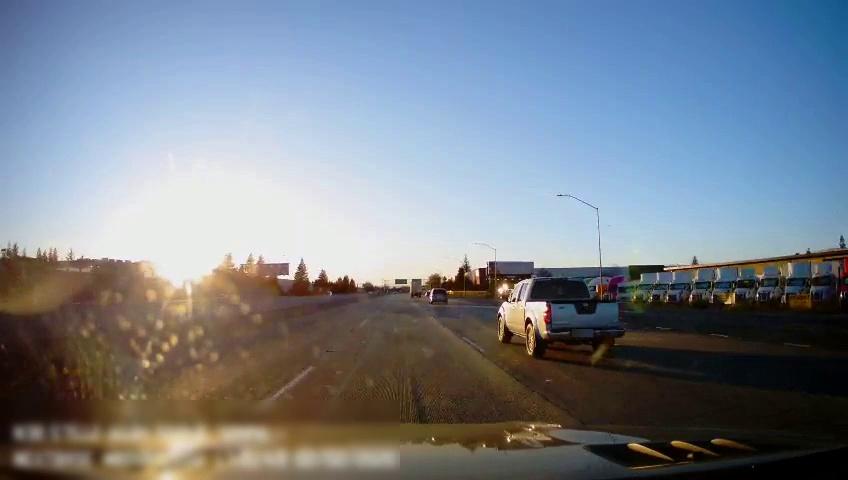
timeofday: Day
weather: Sunny
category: Drivable Space
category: Vehicles | Truck
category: Vehicles | Car
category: Vehicles | Truck
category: Lanes | Current Lane
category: Lanes | Alternate Lane
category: Lanes | Alternate Lane
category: Lanes | Alternate Lane
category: Traffic | Signs
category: Traffic | Signs